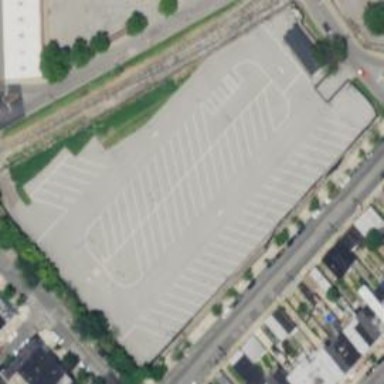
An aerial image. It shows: Asphalt parking area with sanitary dump station.